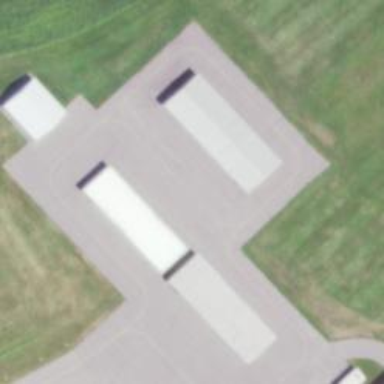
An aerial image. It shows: Asphalt taxiway in the airport.